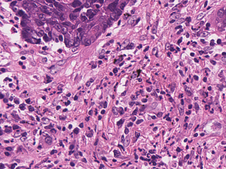
Tumor epithelial tissue: yes
Tumor-associated stroma tissue: yes
Normal tissue: no